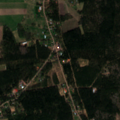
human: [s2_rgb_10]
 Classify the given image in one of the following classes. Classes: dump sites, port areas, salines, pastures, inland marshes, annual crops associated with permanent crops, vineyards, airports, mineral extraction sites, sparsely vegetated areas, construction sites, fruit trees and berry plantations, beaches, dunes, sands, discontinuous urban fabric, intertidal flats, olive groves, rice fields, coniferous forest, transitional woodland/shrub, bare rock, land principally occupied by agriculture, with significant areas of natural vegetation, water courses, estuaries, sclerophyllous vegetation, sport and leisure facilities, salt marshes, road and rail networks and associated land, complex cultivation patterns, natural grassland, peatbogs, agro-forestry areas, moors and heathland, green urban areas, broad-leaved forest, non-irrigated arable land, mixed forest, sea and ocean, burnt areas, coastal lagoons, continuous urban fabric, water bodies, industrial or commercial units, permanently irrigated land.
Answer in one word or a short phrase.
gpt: non-irrigated arable land, land principally occupied by agriculture, with significant areas of natural vegetation, coniferous forest, mixed forest, transitional woodland/shrub